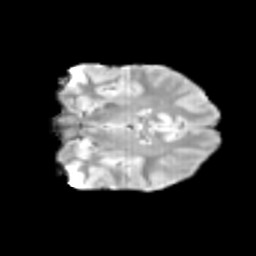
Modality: T2w
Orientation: coronal
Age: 10
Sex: female
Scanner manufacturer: siemens
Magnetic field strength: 3 T
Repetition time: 3.8 s
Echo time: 0.07 s